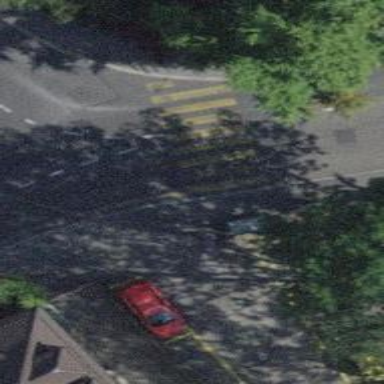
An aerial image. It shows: Pedestrian crossing with zebra markings on footway.